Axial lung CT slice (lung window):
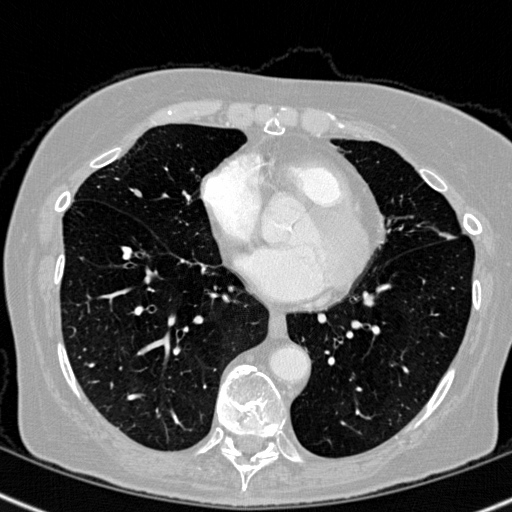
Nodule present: no